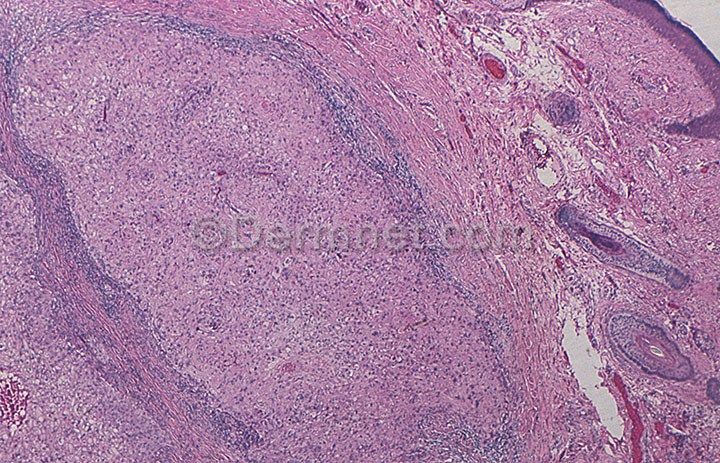
Disease: Seborrheic Keratoses and other Benign Tumors